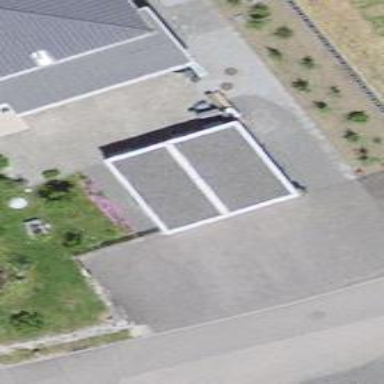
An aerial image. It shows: Garage.